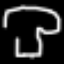
Label: mushroom